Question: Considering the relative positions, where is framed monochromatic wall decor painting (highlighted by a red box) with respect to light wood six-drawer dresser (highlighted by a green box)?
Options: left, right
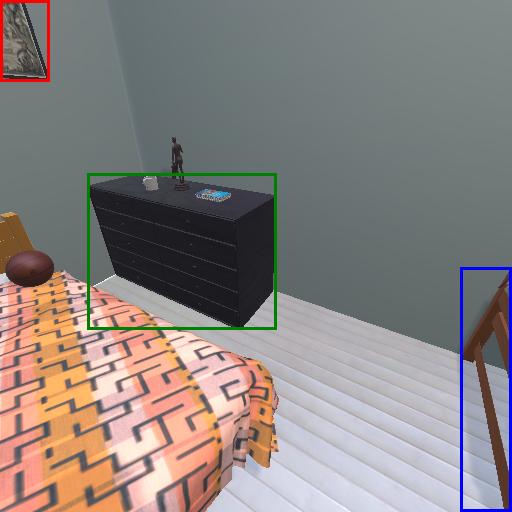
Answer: left